Question: React Native 0.56
I have already installed 'react-native-cli globally', and when I try to create a new project using 'react-native init myapp' , I'm getting an error.
This is the error I face.

> env:- windows 10,node version v10.1.0, npm version 6.1.0, react native version 0.56
Previous projects are working well,but not able to create a new one.
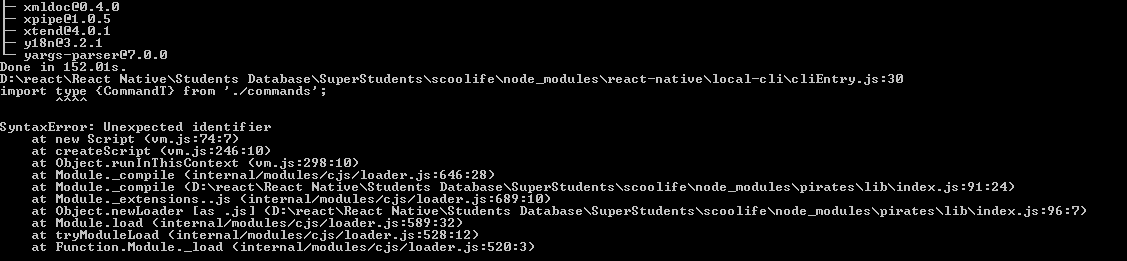
Answer: This is a bug on react-native version 0.56 Try 'react-native init [YourProject] --version react-native@0.55.4' to init the older version
<URL>